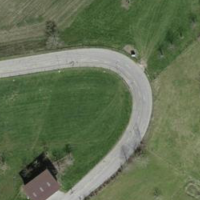
EUNIS habitat code: 52
Species observed at this site:
Pseudochorthippus parallelus
Chorthippus biguttulus
Gomphocerippus rufus